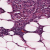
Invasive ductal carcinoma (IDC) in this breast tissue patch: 1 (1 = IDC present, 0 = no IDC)